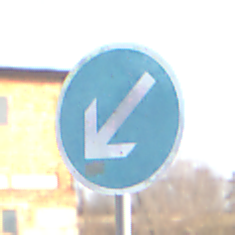
Verkehrszeichen: VorgeschriebeneVorbeifahrtLinks
Umgebung: Outdoor, Suburban
Tageszeit: MorningAfternoon
Wetter: PartlyCloudy
Licht: Natural
Jahreszeit: NotSpecified
Kontrast: HighContrast